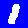
Digit: 1